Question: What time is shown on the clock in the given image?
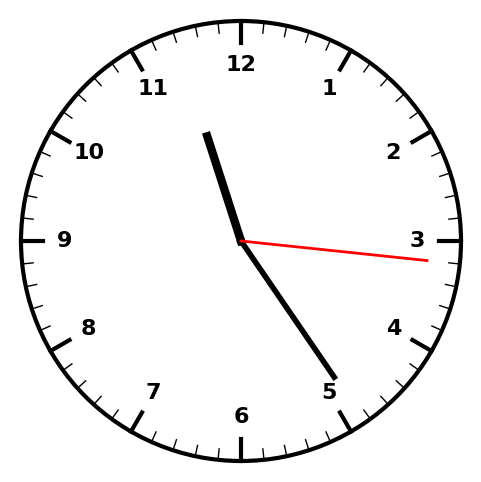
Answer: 11:24:16